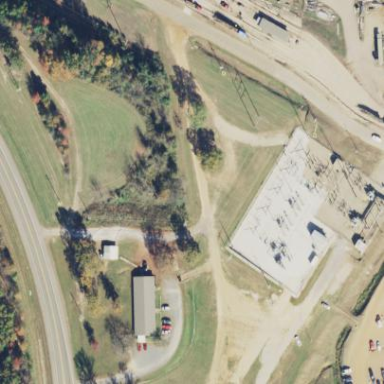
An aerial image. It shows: Industrial power substation.